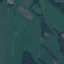
Land use / land cover: Pasture